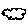
Label: cloud